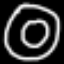
Label: donut